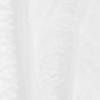
Label: not_dusty